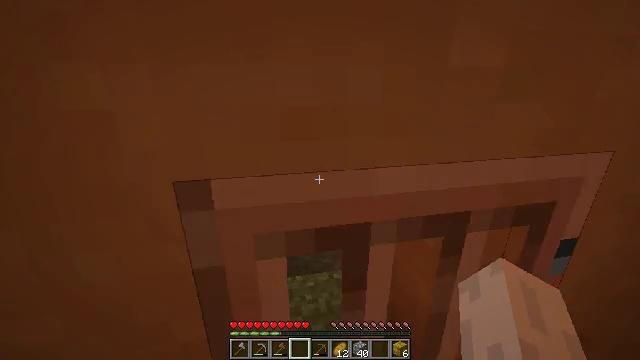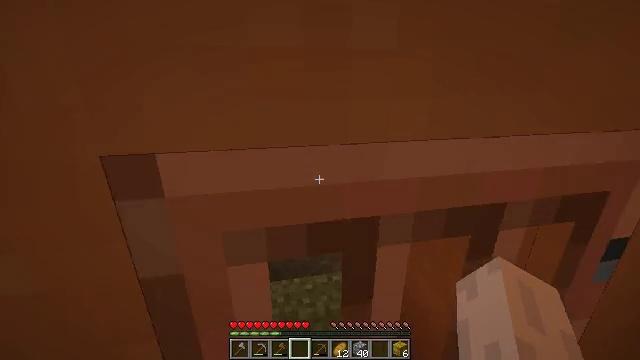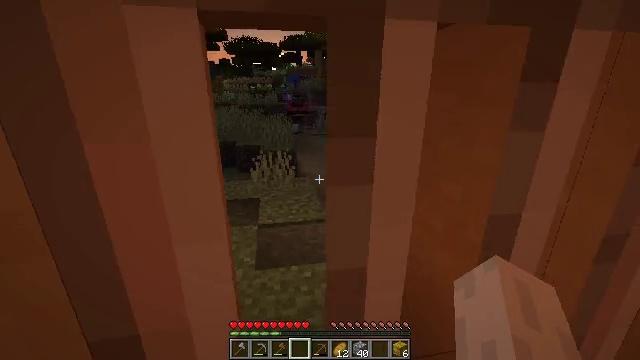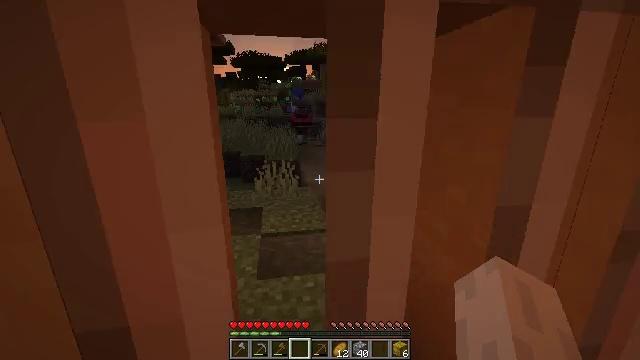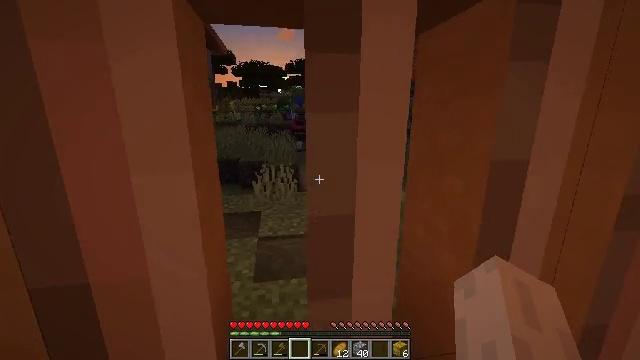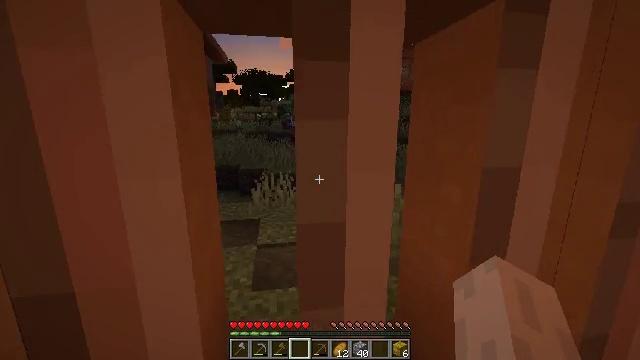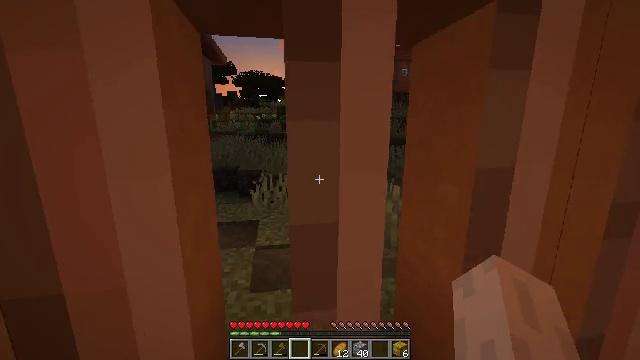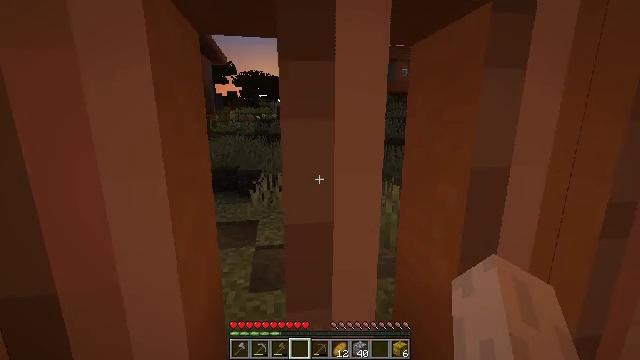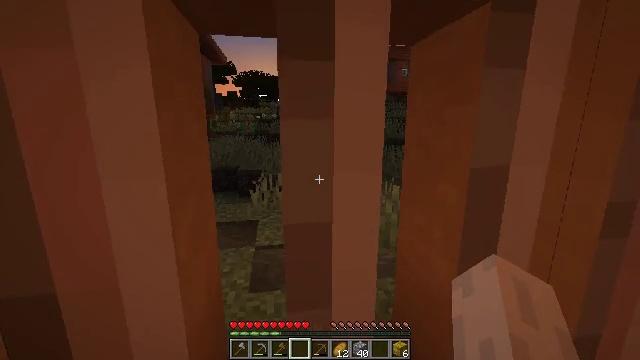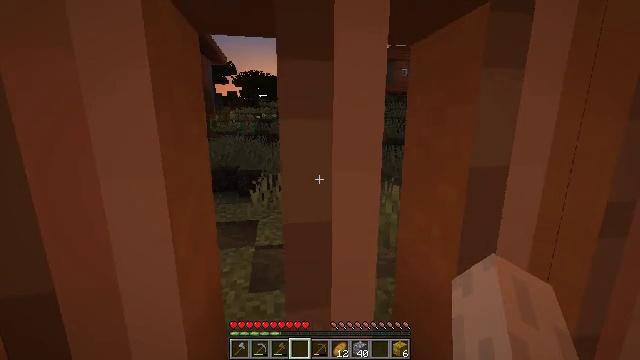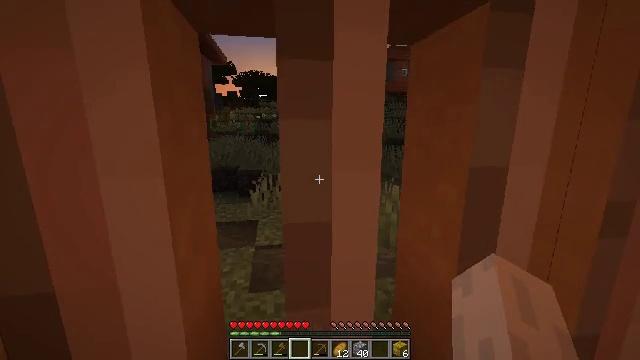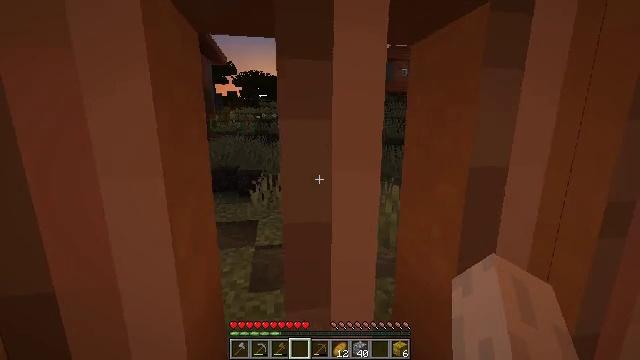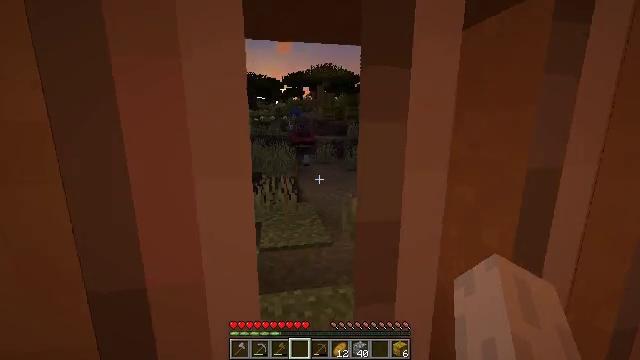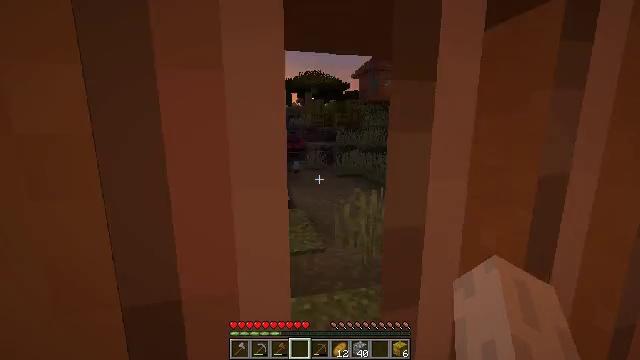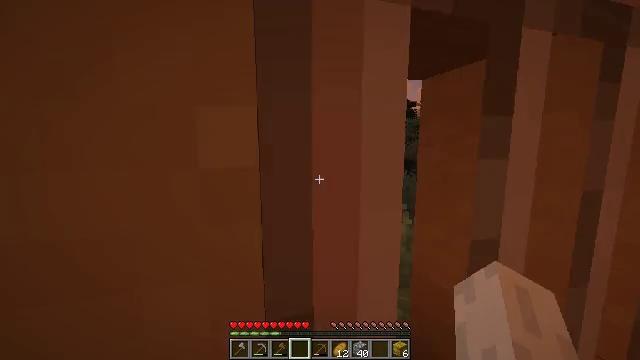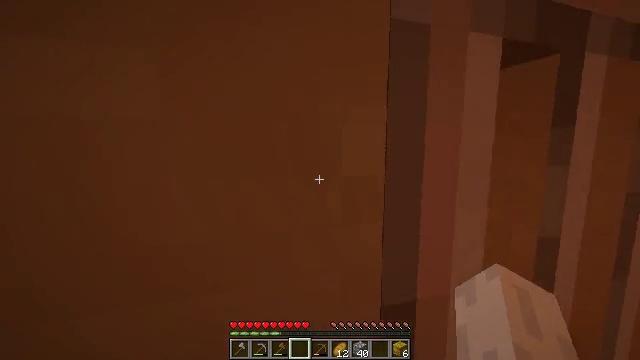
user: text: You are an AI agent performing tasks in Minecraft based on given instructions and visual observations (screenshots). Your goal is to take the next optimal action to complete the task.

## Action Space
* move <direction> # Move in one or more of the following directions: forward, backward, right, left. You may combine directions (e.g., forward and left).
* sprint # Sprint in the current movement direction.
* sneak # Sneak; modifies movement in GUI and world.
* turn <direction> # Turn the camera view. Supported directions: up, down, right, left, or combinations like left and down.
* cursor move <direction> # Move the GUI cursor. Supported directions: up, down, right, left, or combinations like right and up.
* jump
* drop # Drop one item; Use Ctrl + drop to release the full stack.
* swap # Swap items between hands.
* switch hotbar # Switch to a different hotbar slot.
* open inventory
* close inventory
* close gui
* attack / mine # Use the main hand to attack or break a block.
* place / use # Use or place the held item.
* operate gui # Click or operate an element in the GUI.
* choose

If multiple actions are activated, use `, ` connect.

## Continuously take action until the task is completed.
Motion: motion action
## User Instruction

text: Destroy the orange bed to move it.
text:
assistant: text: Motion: no_op
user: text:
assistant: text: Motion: turn up
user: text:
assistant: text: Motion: turn up
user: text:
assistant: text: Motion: turn up
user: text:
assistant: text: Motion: turn up
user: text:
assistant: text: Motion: no_op
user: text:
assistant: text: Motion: no_op
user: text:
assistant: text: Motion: no_op
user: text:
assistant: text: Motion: no_op
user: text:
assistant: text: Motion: no_op
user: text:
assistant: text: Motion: no_op
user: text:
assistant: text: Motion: move left
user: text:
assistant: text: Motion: move left, turn right and up
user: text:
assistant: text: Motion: move left, turn right and up
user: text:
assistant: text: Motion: no_op
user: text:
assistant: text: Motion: no_op
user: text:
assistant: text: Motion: no_op
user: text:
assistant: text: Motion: no_op
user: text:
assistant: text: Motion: move right
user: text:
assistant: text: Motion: move right
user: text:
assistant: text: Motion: move right, turn left
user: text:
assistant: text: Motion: turn left
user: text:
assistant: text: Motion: turn left and up
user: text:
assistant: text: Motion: no_op
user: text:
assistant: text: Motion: no_op
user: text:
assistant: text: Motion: no_op
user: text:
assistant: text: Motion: no_op
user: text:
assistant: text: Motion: no_op
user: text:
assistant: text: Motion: no_op
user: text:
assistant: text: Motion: no_op